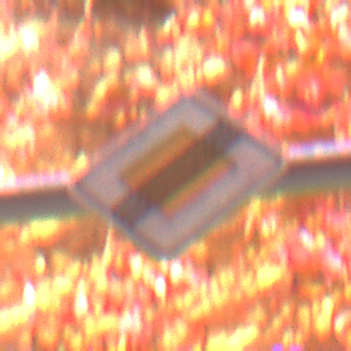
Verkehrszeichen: EndeVorfahrtsstrasse
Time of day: MorningAfternoon
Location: Outdoor (Urban)
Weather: Clear
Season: NotSpecified
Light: Natural